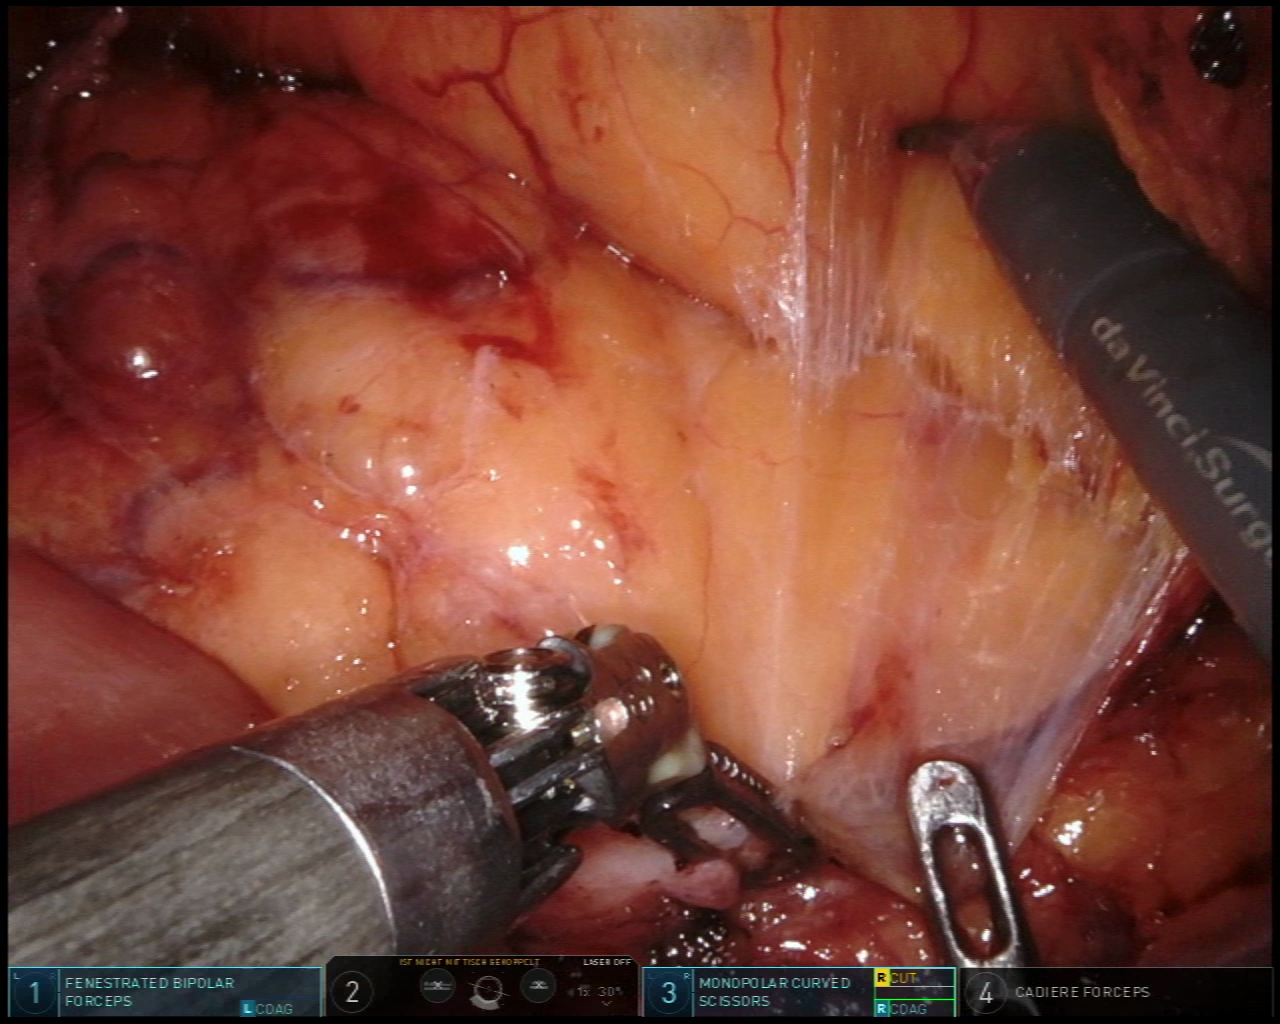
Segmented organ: small_intestine
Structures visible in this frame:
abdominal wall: no
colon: no
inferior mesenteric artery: no
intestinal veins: no
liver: no
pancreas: no
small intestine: yes
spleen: no
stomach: no
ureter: no
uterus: no
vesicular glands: no